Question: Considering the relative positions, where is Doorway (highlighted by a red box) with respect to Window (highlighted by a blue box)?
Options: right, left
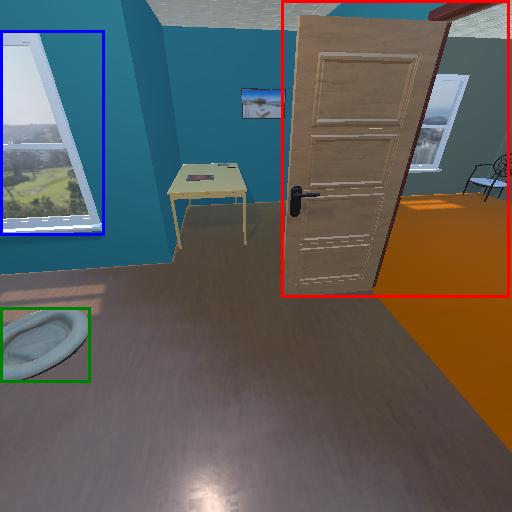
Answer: right